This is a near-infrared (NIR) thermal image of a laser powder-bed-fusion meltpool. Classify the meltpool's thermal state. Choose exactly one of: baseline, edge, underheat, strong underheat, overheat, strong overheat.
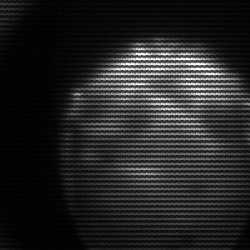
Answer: edge